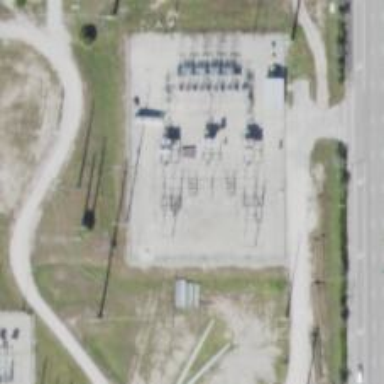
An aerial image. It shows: Switch for power supply.